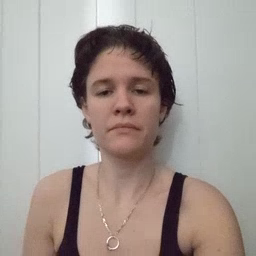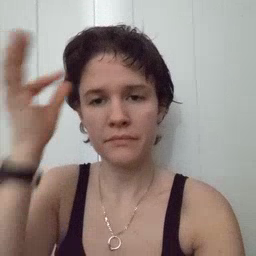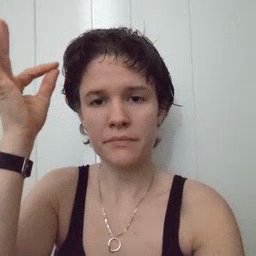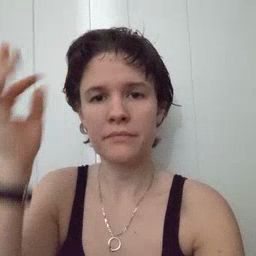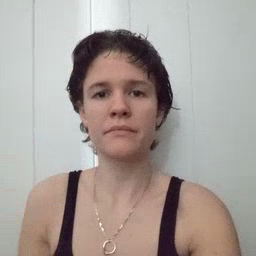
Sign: hair